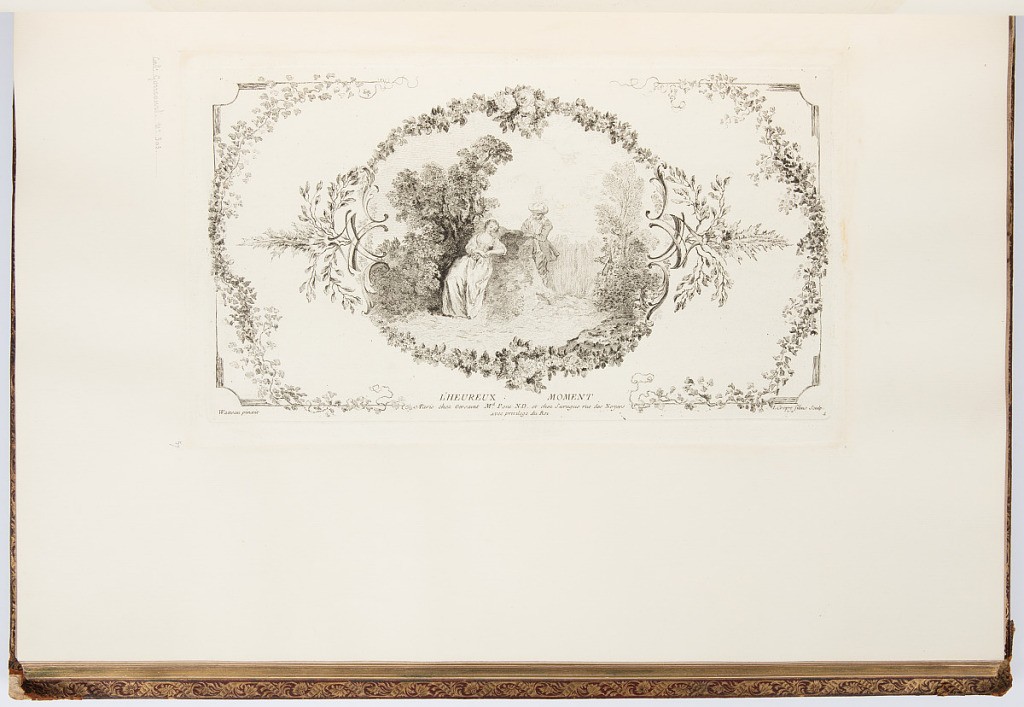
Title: L'HEUREUX MOMENT
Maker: Antoine Watteau, French, 1684–1721
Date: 1723-1735
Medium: Etching on laid paper
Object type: Bound print
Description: Vignette of a couple in a landscape; the woman sits against a rock, while a young man leans against the rock, resting his head on his hand. This scene is set within a frame comprised of flowers, scrolls, and garlands. The plate is signed.